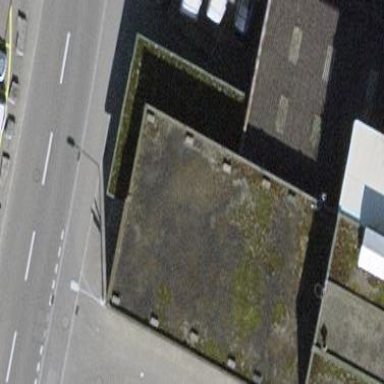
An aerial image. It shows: Industrial building.